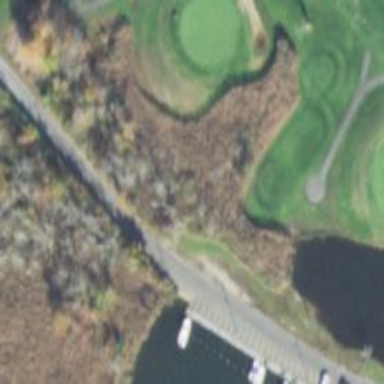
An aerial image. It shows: Rough area on grassy golf course.